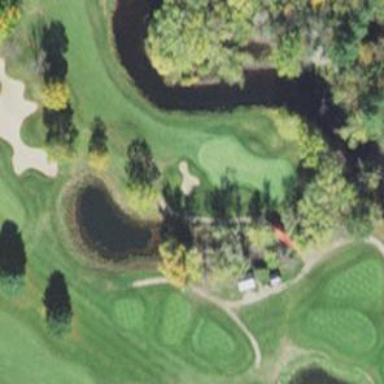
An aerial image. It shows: Path for both roads and golfers.